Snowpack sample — Loveland Pass, Silver Plume, Colorado, USA (12/14/25, 10:50 AM MST)
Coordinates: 39.664, -105.882
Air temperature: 36 °F
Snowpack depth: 67 cm
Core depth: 30 cm
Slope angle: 6°, slope face: 326°
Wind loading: low
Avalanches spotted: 0
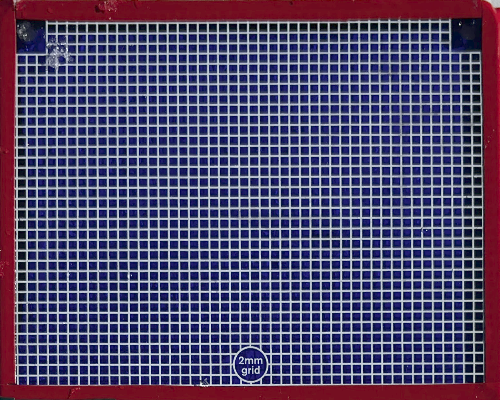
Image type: profile
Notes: No avalanches spotted, very late start to the season with minimal snowpack